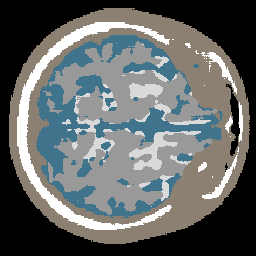
Label: no_lesion